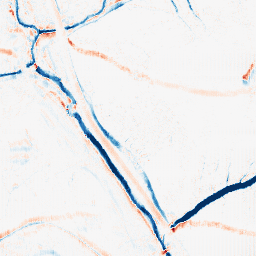
Category: morphological
Decomposition family: morphological_ellipse
Decomposition parameters: operation: average
width: 10
height: 5
Upsampling method: fft_zeropad
Upsampling parameters: scale: 8
Upsampling scale: 8